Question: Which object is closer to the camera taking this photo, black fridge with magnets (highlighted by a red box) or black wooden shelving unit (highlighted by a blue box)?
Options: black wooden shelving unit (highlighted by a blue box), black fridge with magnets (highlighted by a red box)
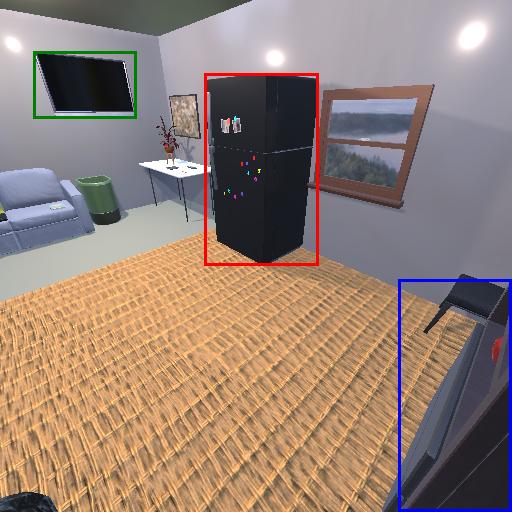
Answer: black wooden shelving unit (highlighted by a blue box)